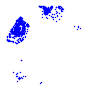
Particle: pion